Question: I have a problem with my UIWebViews - they scrolls only if I touch and drag their content within small area (I filled it with yellow. Red area is the area which doesn't response to my touches when I'm about to scroll the webview.
Here you can see my tableview with two custom cells, each contains it's own UIWebView with text and image:

I'd like my webview to response to my touches within their actual bounds. But it doesn't.
Can somebody help me? Thanks.
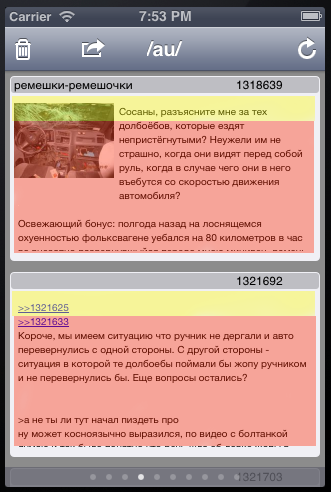
Answer: Increase the content view height from 44 (the default value) to the height you are using.